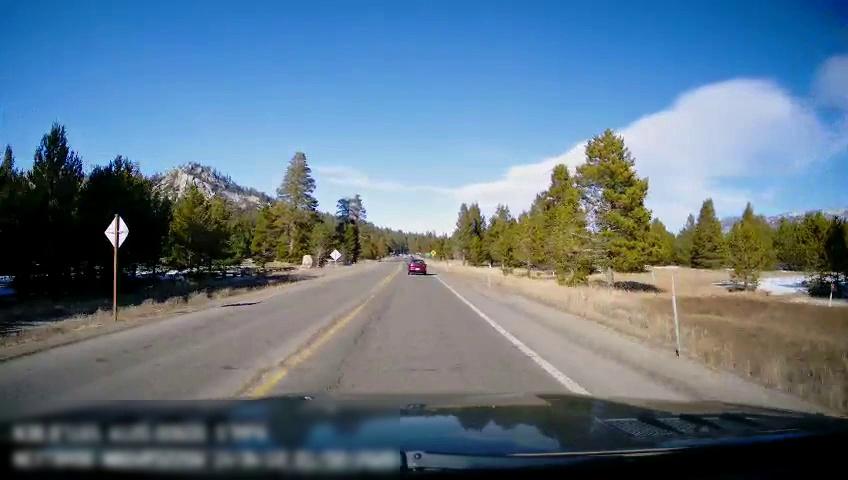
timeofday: Day
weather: Sunny
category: Drivable Space
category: Vehicles | Car
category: Lanes | Current Lane
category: Lanes | Current Lane
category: Traffic | Signs
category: Traffic | Signs